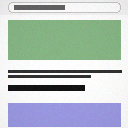
Screen state: on